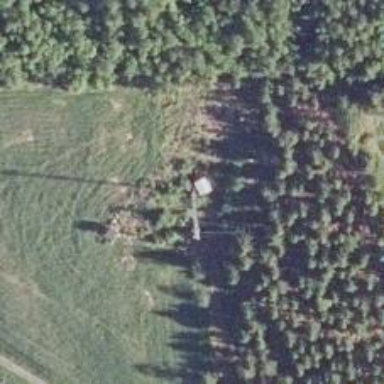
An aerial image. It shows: Man-made mast used for communication purposes.